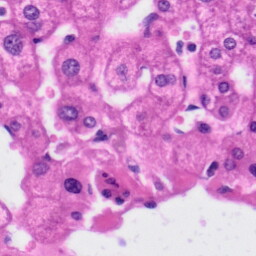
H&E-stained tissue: Liver